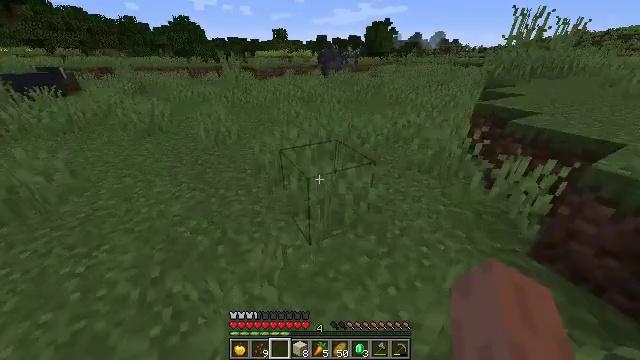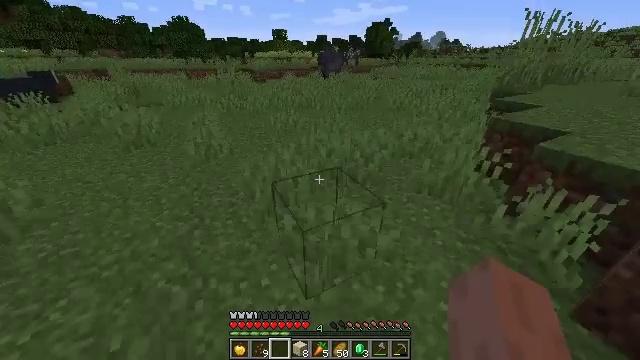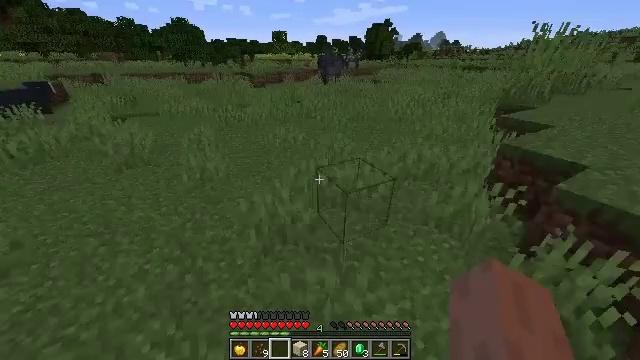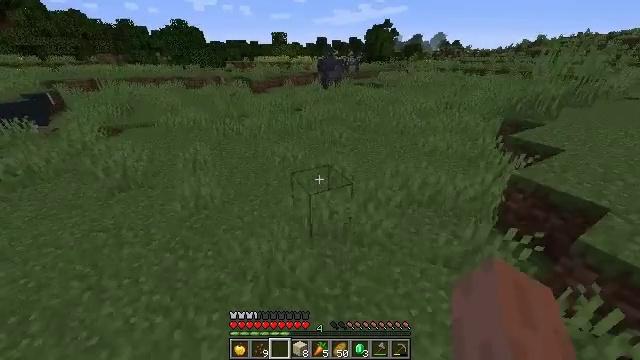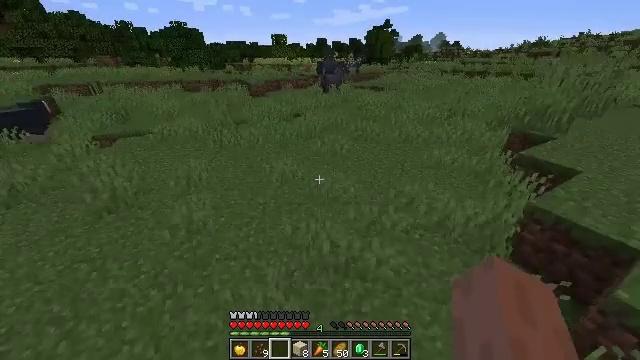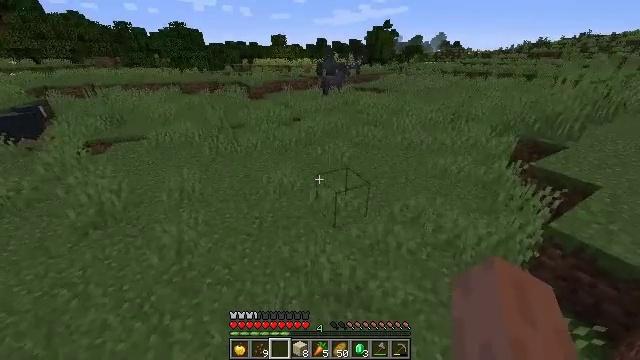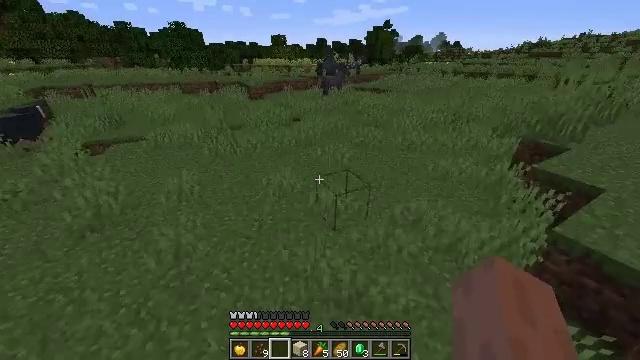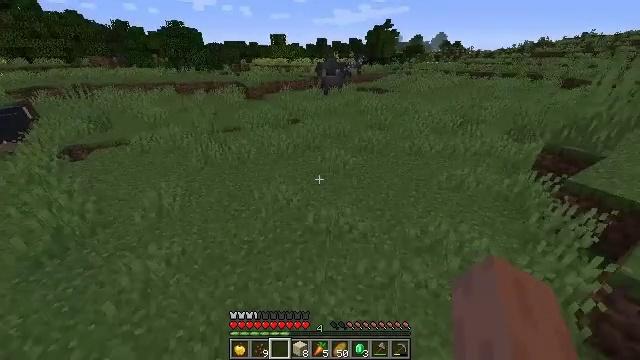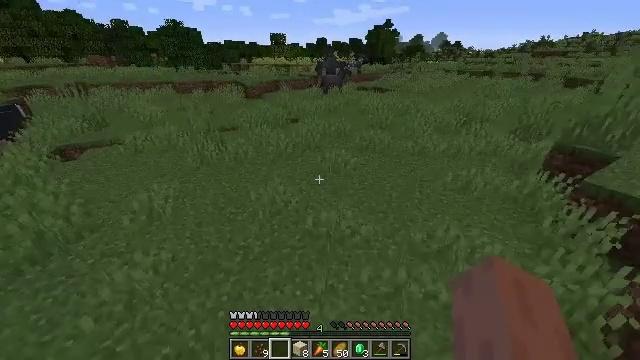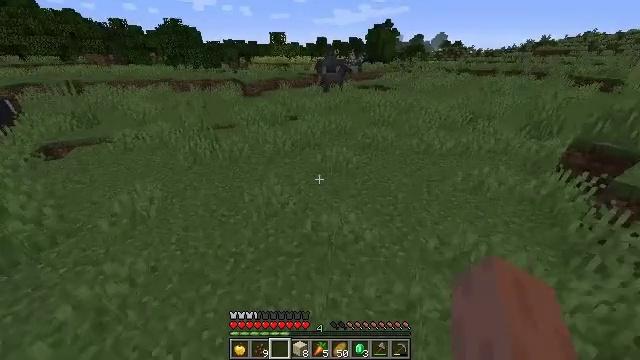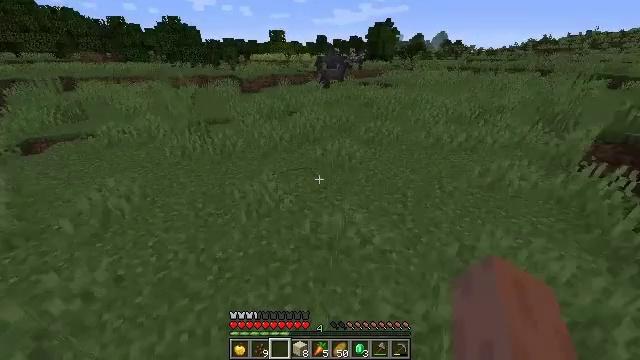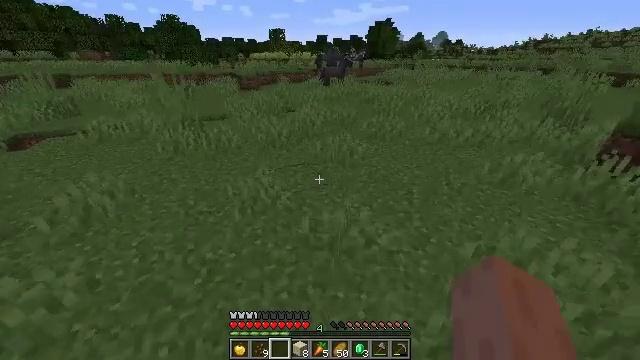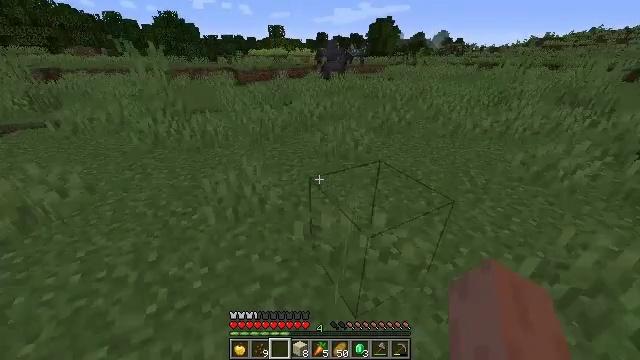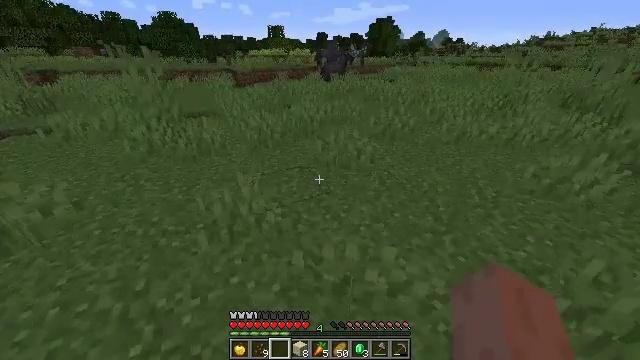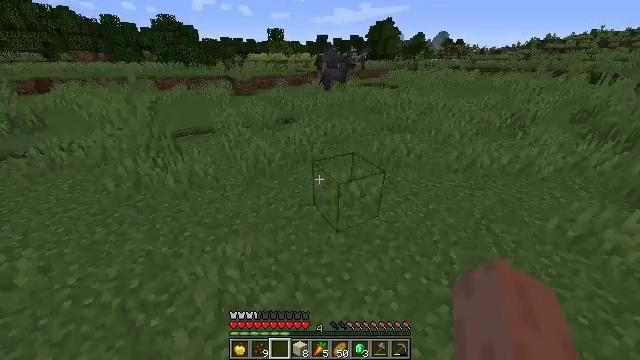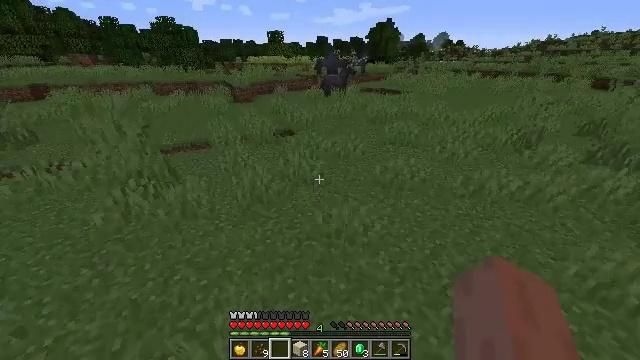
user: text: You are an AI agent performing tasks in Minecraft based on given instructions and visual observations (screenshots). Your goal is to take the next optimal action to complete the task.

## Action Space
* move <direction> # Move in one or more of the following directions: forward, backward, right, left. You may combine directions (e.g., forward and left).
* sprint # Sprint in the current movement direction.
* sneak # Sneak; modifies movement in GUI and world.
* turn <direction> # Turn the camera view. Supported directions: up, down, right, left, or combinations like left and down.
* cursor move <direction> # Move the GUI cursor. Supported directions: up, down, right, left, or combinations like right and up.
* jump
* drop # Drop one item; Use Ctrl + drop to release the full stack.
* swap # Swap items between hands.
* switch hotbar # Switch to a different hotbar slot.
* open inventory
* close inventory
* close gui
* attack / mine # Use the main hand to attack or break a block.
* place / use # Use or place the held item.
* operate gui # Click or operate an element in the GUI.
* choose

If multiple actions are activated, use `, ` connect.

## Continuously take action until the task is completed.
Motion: motion action
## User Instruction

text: Gather the yellow bed by attacking it.
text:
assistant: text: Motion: move forward, jump
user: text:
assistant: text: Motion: move forward, jump
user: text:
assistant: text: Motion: move forward, jump
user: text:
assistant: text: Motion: move forward, jump
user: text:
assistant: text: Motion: move forward, jump
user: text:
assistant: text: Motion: move forward, jump
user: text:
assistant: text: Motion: move forward, jump
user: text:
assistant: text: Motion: move forward, jump
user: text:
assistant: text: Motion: move forward, jump
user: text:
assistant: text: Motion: move forward, jump
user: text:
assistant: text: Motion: move forward, jump
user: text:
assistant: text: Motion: move forward, jump
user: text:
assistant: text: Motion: move forward, jump
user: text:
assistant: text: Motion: move forward, jump
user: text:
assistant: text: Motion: move forward, jump
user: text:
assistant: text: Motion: move forward, jump
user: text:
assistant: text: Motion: move forward, jump
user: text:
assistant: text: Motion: move forward, jump
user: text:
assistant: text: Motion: move forward, jump
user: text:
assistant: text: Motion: move forward, turn right, jump
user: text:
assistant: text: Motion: move forward, turn right and up, jump
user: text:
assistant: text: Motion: move forward, turn right and up, jump
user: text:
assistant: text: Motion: move forward, jump
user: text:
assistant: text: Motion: move forward, jump
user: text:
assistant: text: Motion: move forward, jump
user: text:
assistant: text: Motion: move forward, turn right and up, jump
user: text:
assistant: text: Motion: move forward, turn right and up, jump
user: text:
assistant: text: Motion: move forward, turn right and up, jump
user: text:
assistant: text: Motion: move forward, turn right, jump
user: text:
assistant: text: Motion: move forward, turn right, jump